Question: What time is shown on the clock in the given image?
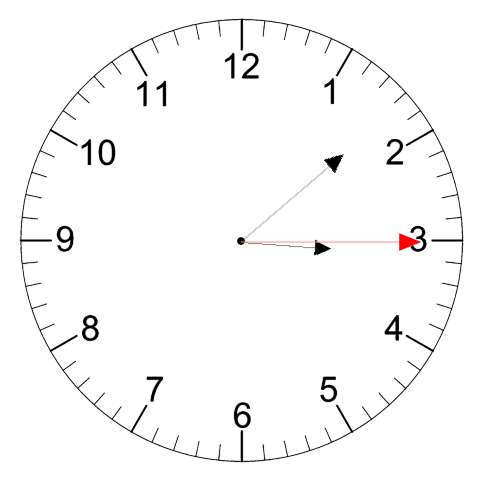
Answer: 03:08:15